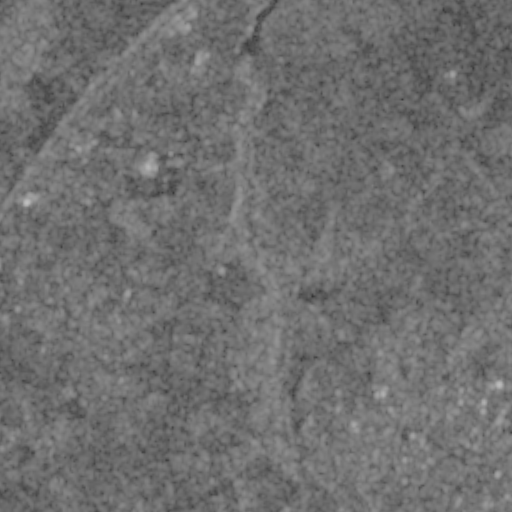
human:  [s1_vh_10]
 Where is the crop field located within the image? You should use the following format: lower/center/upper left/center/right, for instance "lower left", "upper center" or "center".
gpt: The crop field is located in the lower left of the image.
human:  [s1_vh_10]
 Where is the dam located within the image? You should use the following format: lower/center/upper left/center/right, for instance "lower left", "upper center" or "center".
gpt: The dam is located in the upper center of the image.
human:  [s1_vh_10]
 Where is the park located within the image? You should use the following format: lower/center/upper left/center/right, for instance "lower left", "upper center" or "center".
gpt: The park is located in the lower right of the image.
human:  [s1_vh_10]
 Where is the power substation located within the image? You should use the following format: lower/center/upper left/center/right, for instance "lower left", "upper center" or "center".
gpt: The power substation is located in the upper right of the image.
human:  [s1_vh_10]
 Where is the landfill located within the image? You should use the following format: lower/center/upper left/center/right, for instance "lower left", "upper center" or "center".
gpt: There is no landfill in the image.

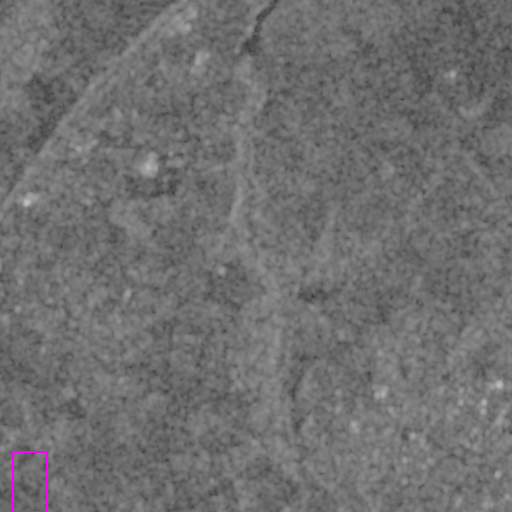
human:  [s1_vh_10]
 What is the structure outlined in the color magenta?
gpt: The structure outlined in magenta is a crop field.
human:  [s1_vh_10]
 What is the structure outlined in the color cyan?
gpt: There is no cyan outline.